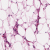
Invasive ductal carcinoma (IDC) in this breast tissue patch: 0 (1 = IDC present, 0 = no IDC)